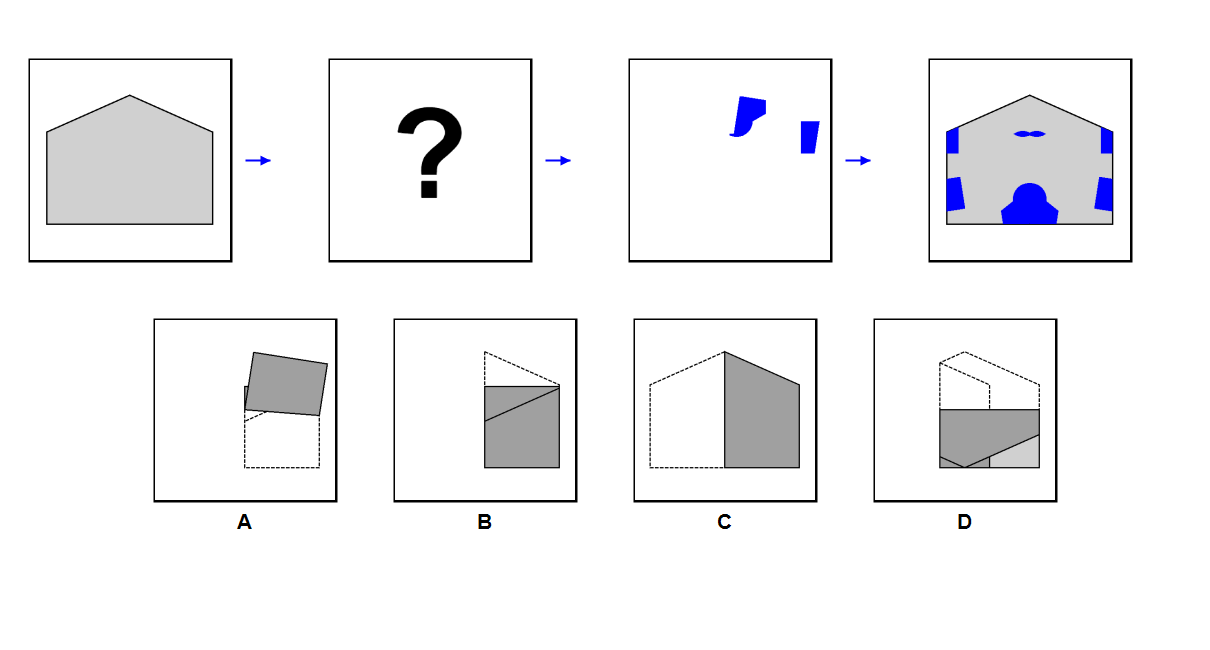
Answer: D